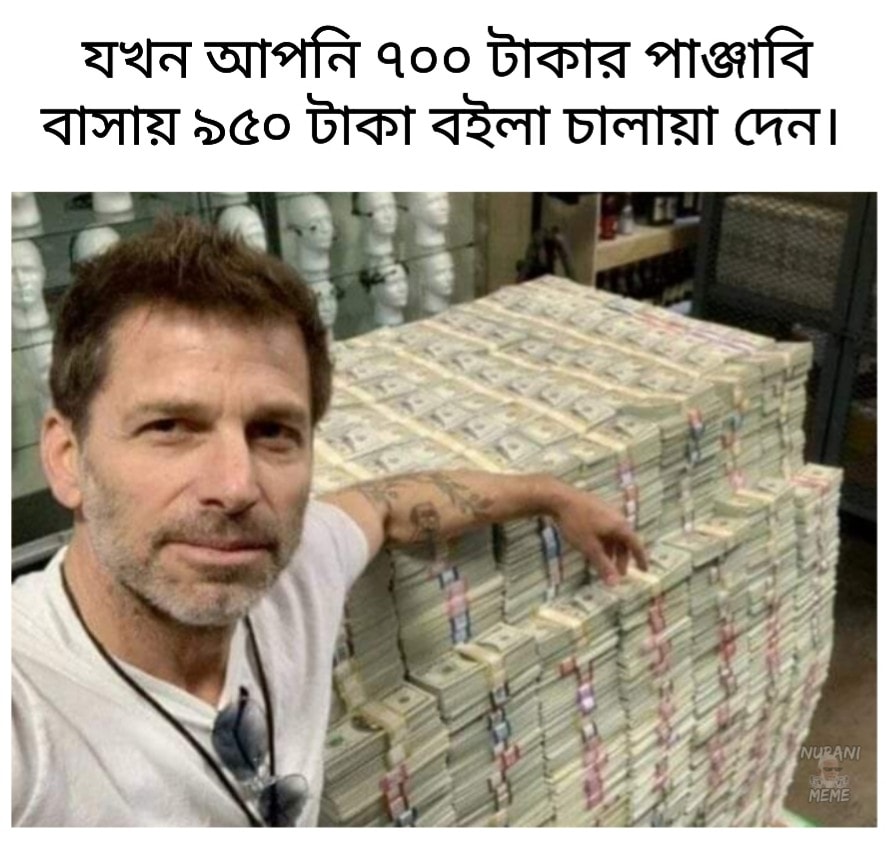
Caption: যখন আপনি ৭০০ টাকার পাঞ্জাবি বাসায় ৯৫০ টাকা বইলা চালায়া দেন ।
Label: non-hate